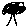
Label: tree